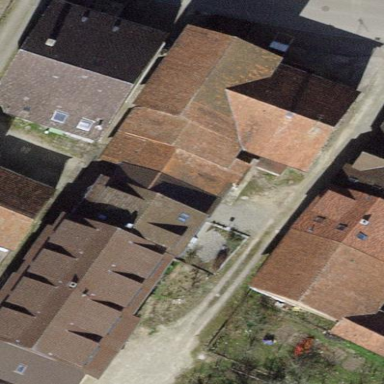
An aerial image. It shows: Gabled roof on farm auxiliary building.